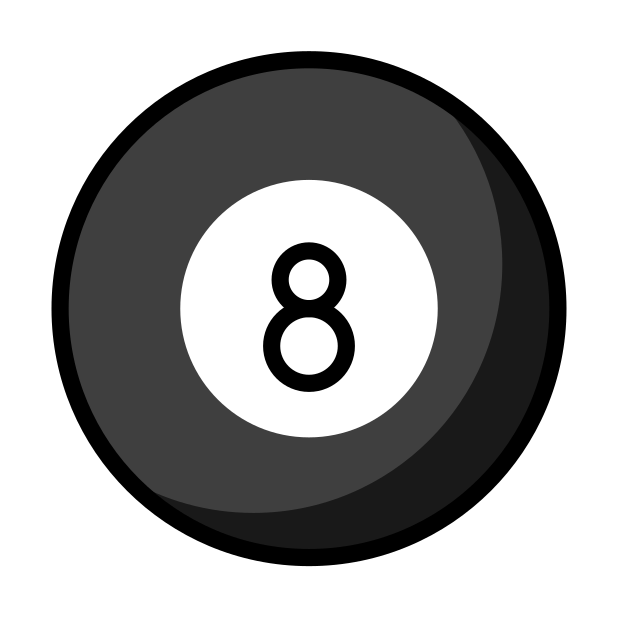
Emoji: 🎱
Name: billiards
Unicode: 0x1f3b1